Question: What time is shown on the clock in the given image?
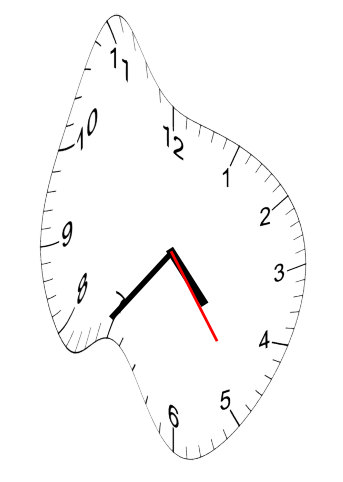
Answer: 04:36:24